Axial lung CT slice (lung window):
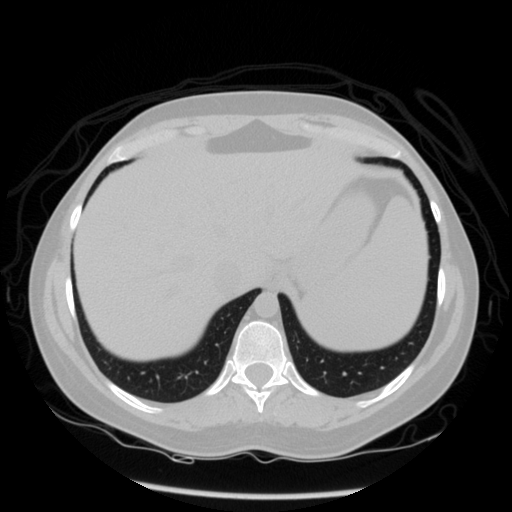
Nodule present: no